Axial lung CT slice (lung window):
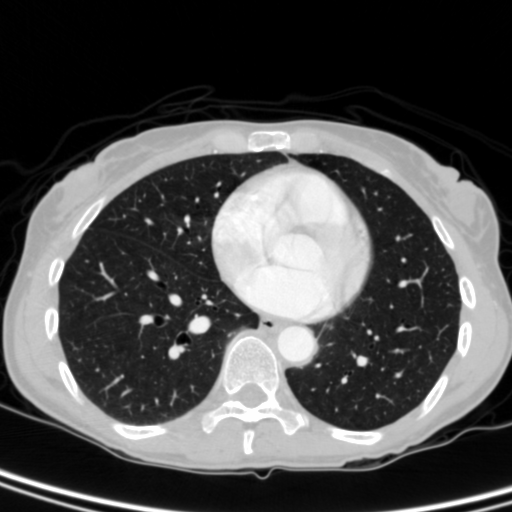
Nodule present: no